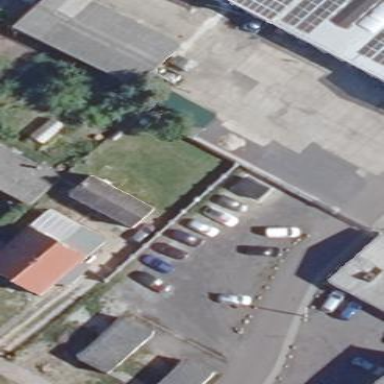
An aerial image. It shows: Parking area with asphalt surface.